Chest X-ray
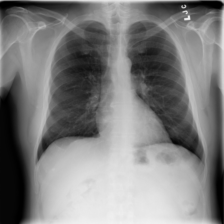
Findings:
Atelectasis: negative
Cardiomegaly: negative
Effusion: negative
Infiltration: negative
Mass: negative
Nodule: negative
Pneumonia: negative
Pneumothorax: negative
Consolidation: negative
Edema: negative
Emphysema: negative
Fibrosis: negative
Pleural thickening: negative
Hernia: negative